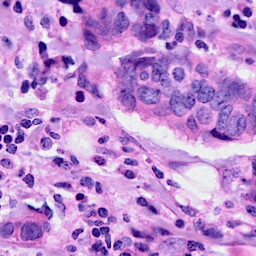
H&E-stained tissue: Breast